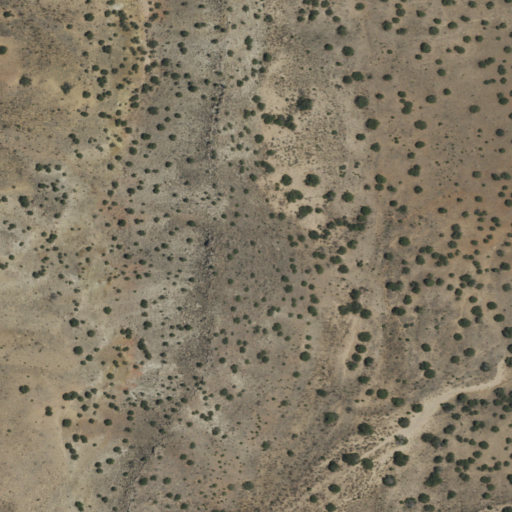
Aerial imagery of mountain in New Mexico named Cerrito Largo containing shrub and evergreen forest